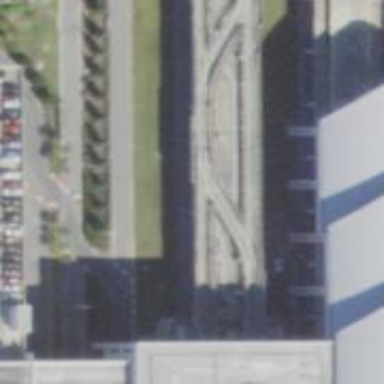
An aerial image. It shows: Monorail bridge with electrified rail.